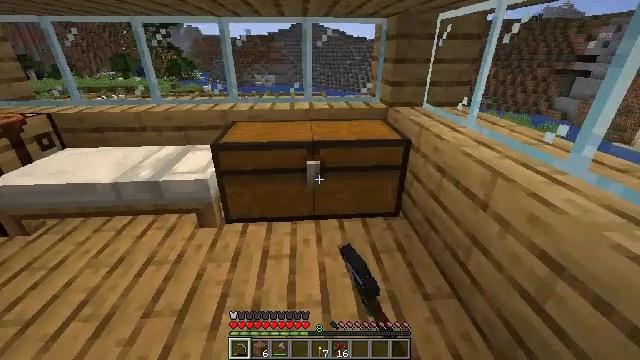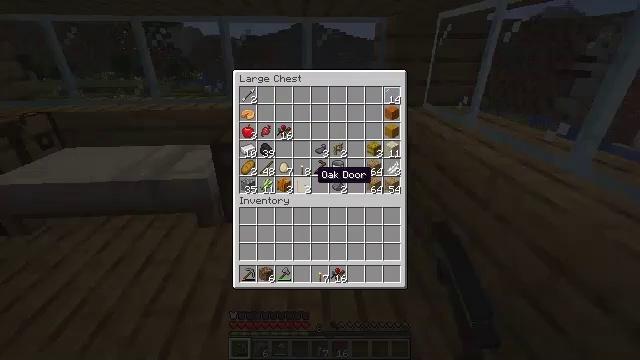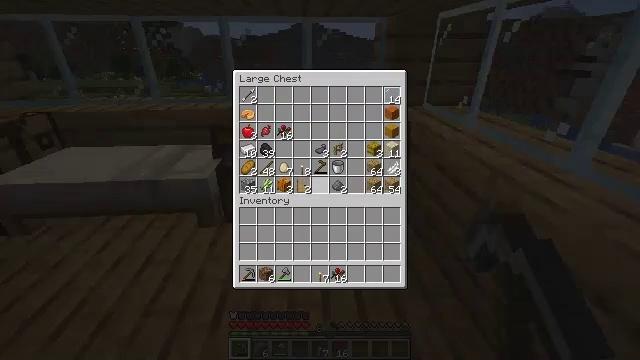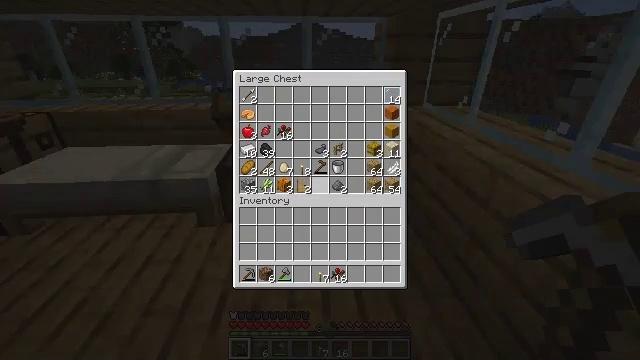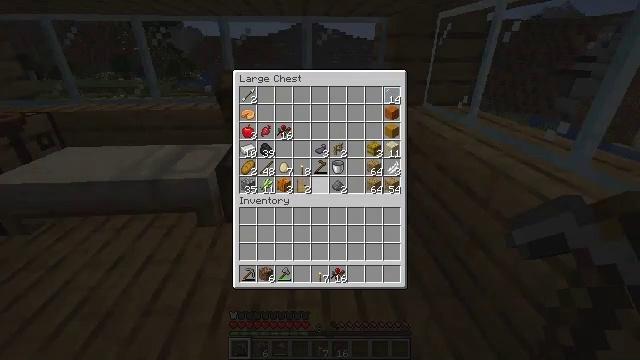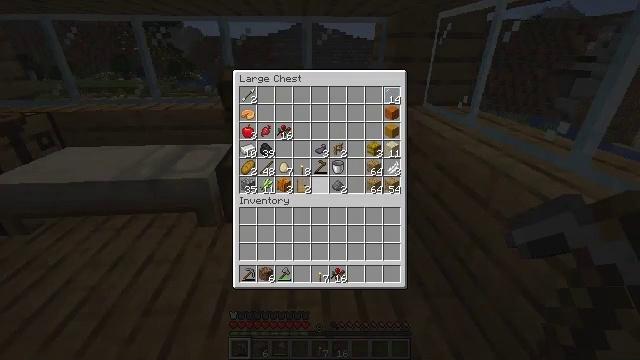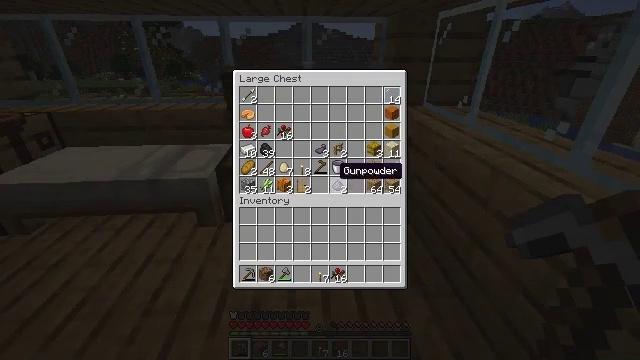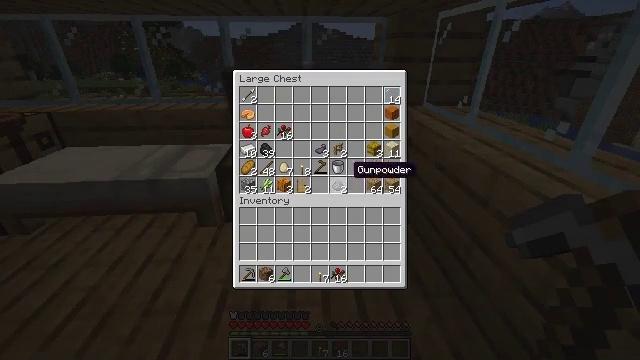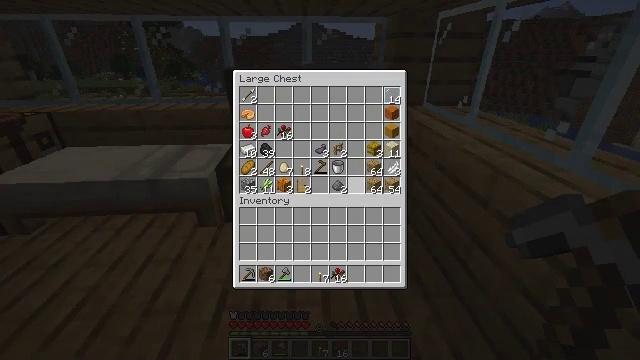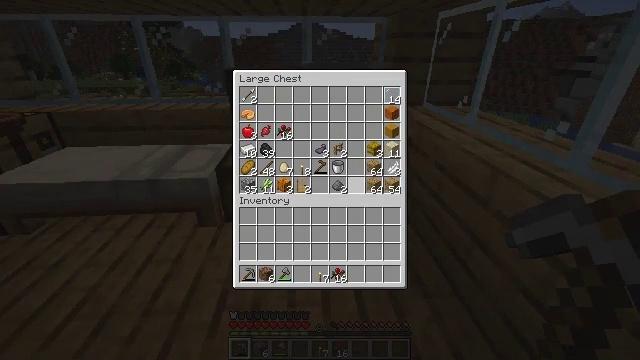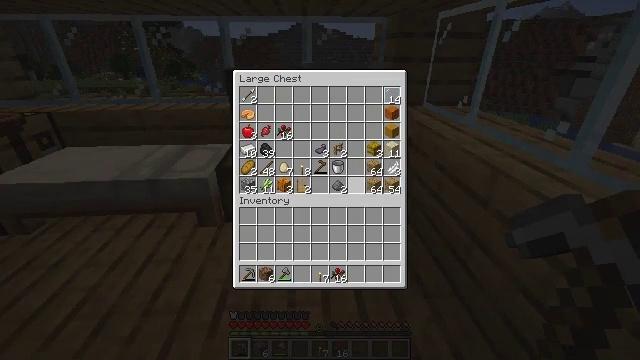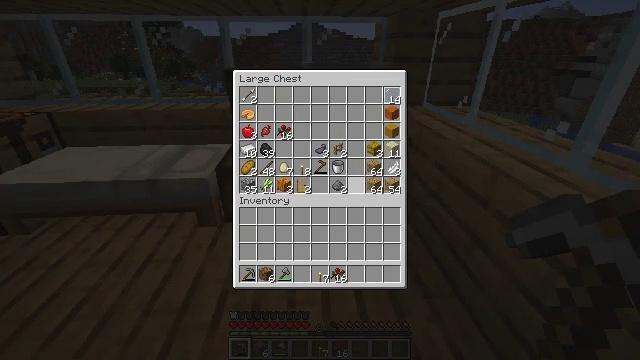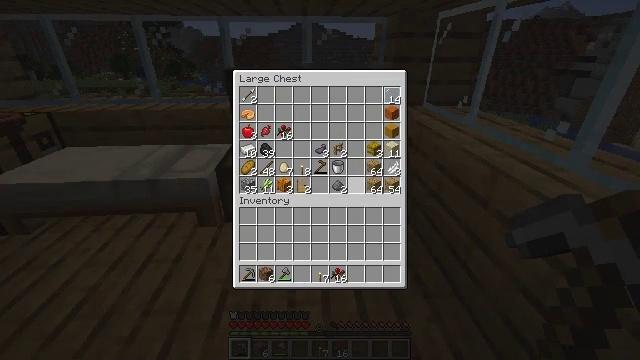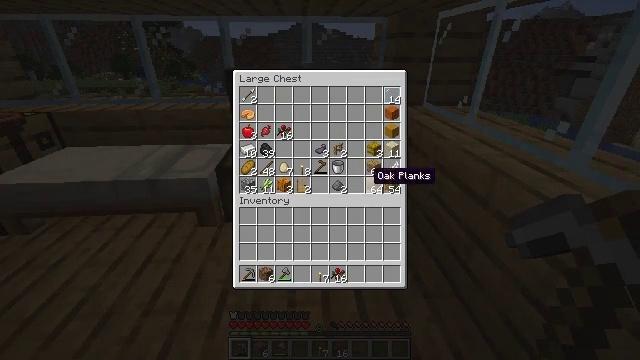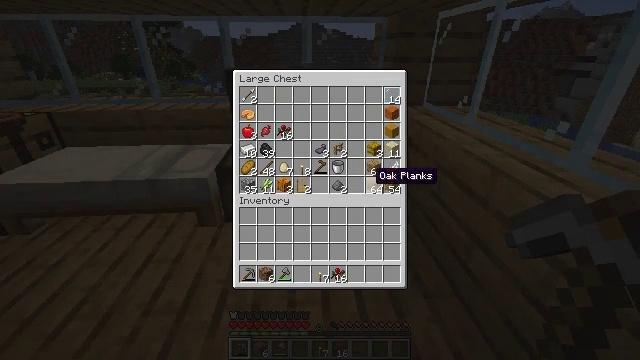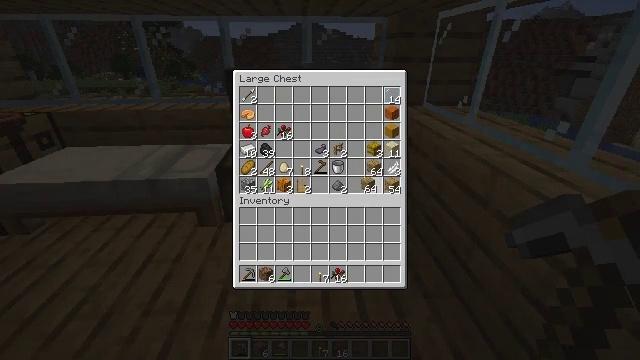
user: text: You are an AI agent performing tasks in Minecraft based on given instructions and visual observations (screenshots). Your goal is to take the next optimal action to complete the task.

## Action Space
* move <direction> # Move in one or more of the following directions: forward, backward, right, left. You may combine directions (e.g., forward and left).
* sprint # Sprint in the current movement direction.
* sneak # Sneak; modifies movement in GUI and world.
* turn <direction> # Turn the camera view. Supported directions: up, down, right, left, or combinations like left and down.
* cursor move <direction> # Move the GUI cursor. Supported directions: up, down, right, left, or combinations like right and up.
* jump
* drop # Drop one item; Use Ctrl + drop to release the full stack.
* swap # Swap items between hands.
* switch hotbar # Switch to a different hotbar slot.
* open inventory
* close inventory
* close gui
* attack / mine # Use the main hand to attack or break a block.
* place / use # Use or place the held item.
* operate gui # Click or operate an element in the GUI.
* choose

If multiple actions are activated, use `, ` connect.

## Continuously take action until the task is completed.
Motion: motion action
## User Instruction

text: Create a shield using the crafting table.
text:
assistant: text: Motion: cursor move left, open gui
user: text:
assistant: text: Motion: cursor move right
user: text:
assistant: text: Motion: no_op
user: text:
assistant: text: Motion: no_op
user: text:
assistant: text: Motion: no_op
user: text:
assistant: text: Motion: cursor move right
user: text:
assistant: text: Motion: cursor move right
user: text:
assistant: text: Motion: no_op
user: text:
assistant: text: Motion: no_op
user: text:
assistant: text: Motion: no_op
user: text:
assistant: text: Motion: no_op
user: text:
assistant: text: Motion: no_op
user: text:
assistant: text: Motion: no_op
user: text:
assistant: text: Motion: no_op
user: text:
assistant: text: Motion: operate gui
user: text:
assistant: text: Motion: operate gui
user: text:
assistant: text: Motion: operate gui
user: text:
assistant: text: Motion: operate gui
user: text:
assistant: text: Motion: no_op
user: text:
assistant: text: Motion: no_op
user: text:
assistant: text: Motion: cursor move right
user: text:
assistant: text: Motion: no_op
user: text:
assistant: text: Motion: no_op
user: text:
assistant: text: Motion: no_op
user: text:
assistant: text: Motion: no_op
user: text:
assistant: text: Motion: no_op
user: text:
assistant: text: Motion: no_op
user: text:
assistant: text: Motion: cursor move down
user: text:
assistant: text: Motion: no_op
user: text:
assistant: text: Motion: no_op